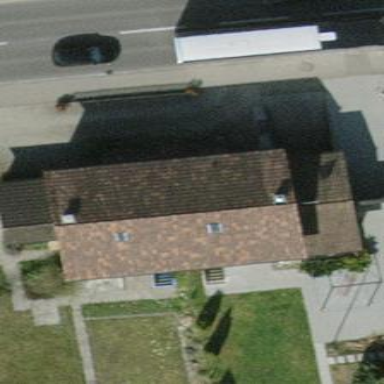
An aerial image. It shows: Semi-detached house.